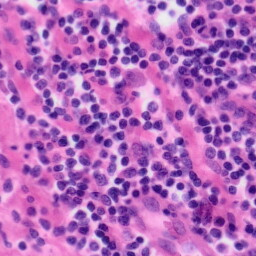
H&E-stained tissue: Tonsil